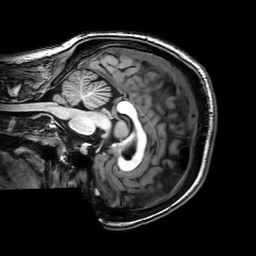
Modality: T1w
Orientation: sagittal
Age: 25
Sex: female
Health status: healthy
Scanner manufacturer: philips
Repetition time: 0.00818 s
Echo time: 0.00374 s